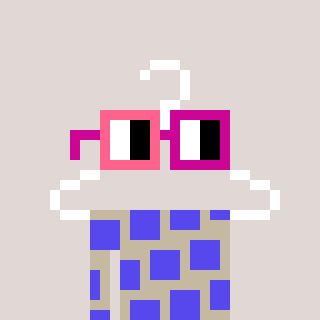
a pixel art character with square pink and red glasses, a hanger-shaped head and a bege-colored body on a warm background